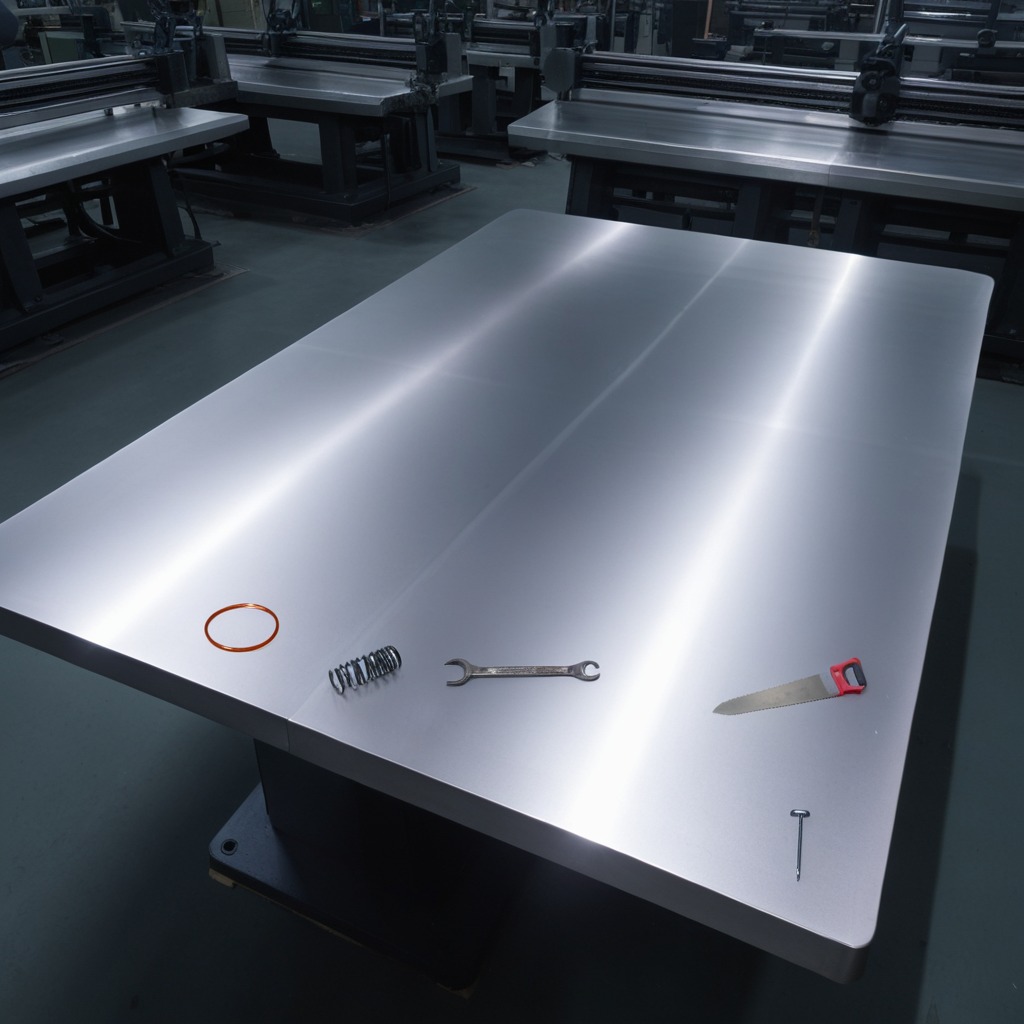
A rubber Oring, an iron nail, a coiled metal spring, a handheld metal saw, and a wrench are lying on the tabletop.